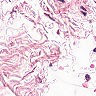
Metastatic tissue present: no